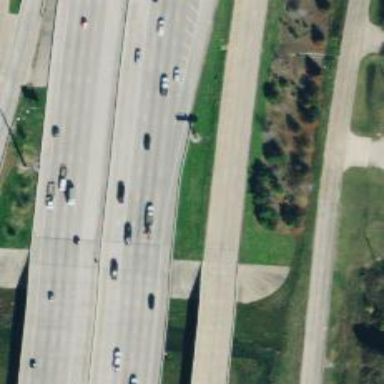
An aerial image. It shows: Motorway bridge.